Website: ulta-beauty
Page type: payment
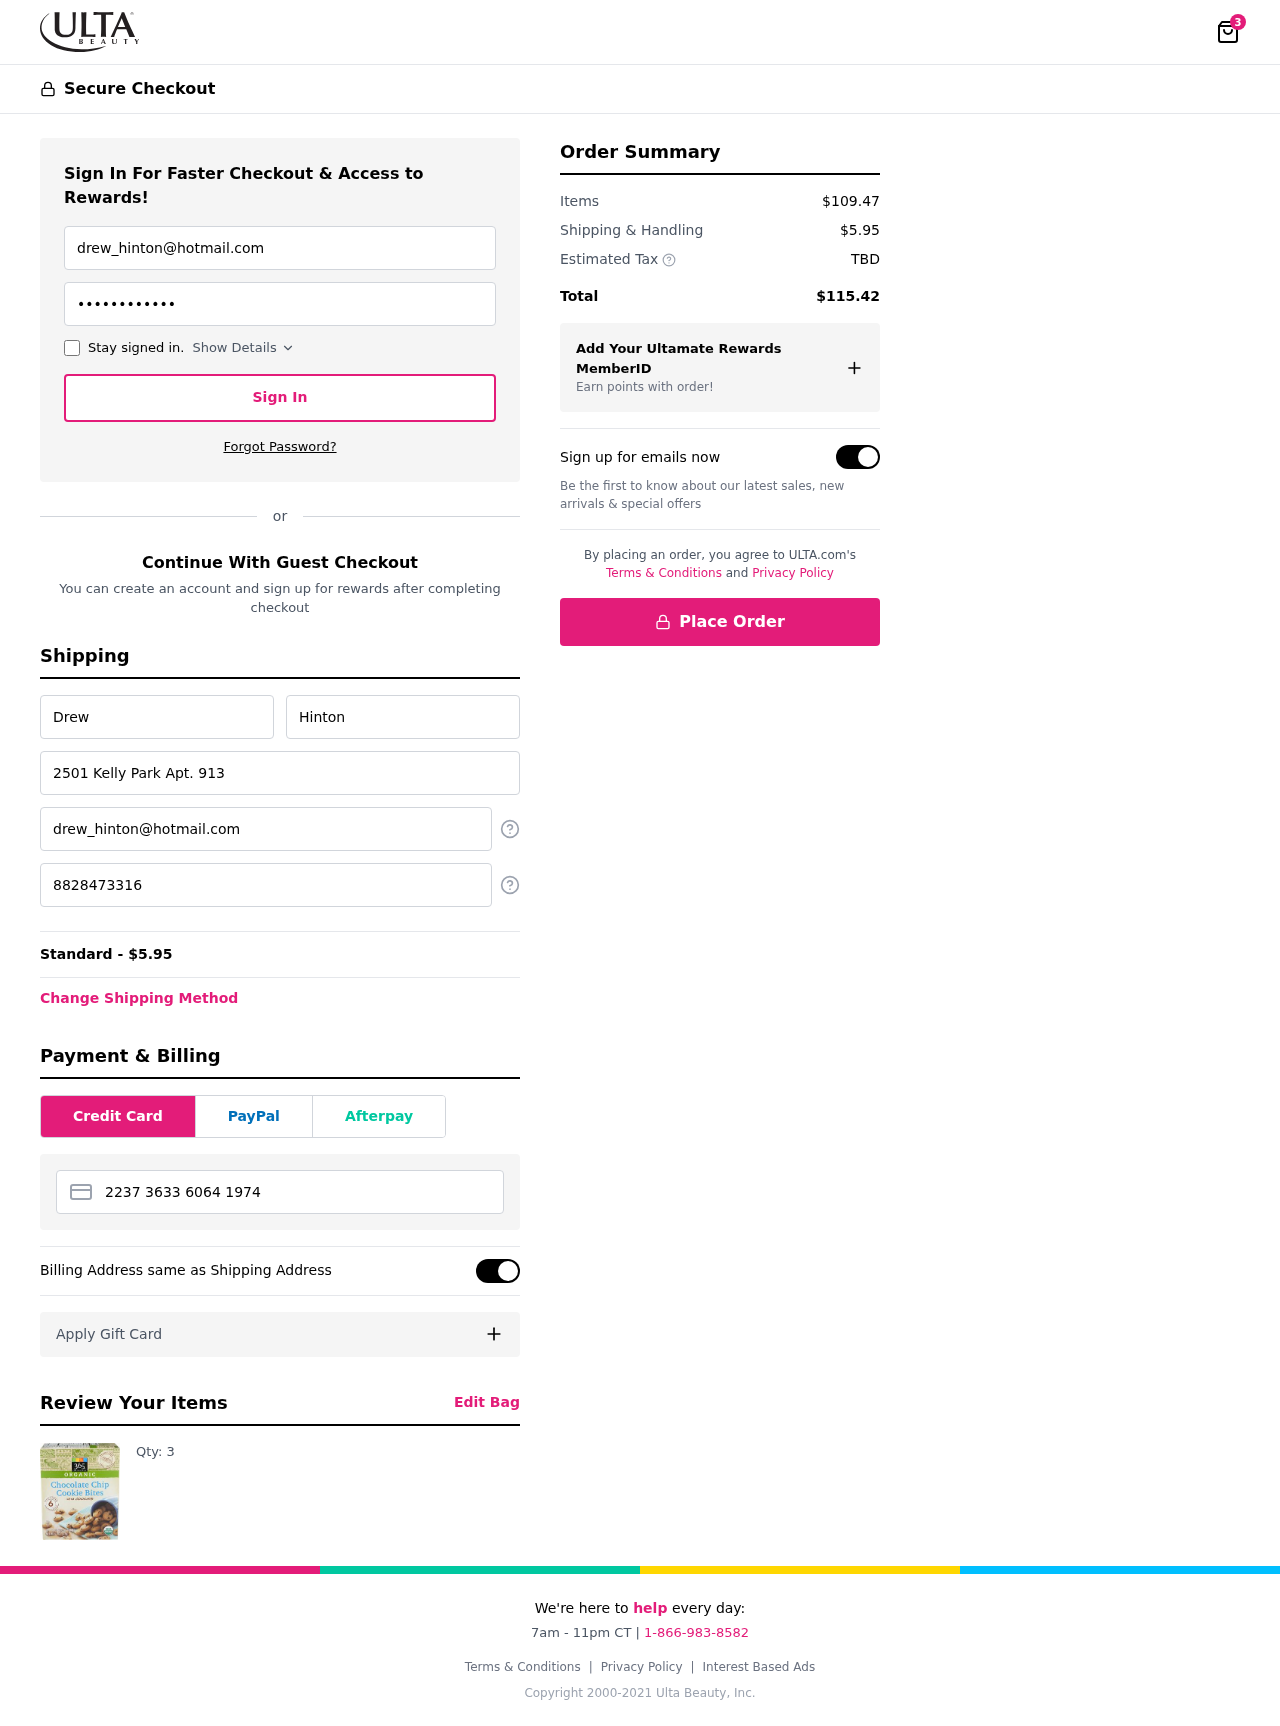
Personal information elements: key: PII_CARD_NUMBER
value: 2237 3633 6064 1974
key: PII_EMAIL
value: drew_hinton@hotmail.com
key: PII_FIRSTNAME
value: Drew
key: PII_LASTNAME
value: Hinton
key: PII_PHONE
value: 8828473316
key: PII_STREET
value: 2501 Kelly Park Apt. 913
Product elements: key: PRODUCT1_QUANTITY
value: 3
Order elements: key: ORDER_NUM_ITEMS
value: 3
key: ORDER_SHIPPING_COST
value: $5.95
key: ORDER_SHIPPING_COST
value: Standard - $5.95
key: ORDER_SUBTOTAL
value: $109.47
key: ORDER_TAX
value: TBD
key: ORDER_TOTAL
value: $115.42